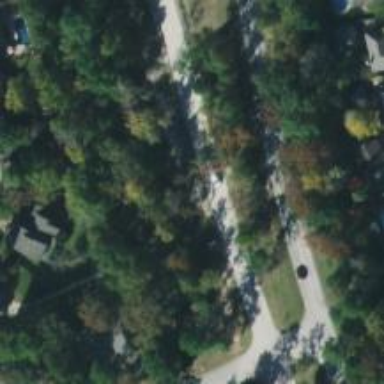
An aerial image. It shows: Secondary road.